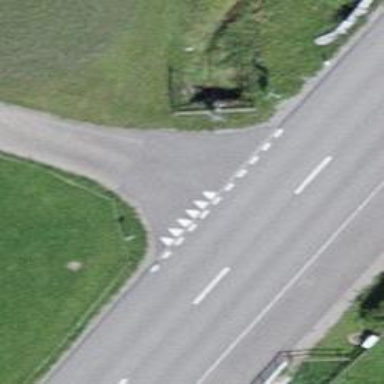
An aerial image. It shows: Road with "give way" sign.